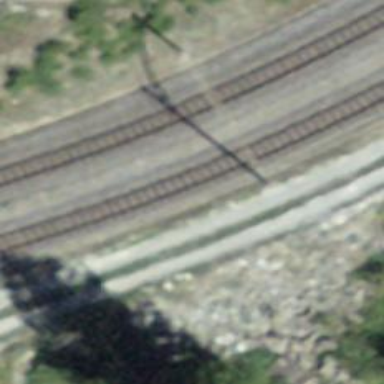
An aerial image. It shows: Narrow-gauge railway siding with 1 track. The railway line is electrified with contact line.